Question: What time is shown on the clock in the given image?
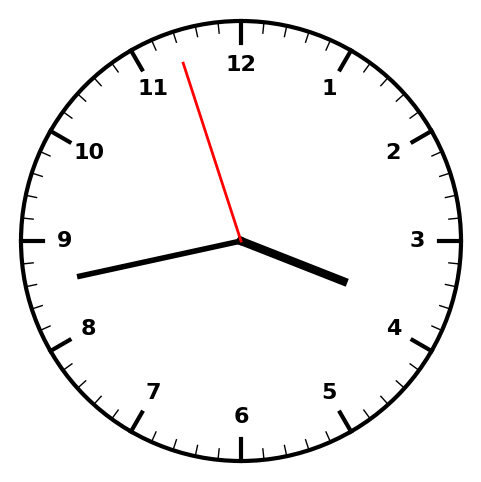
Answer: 03:42:57